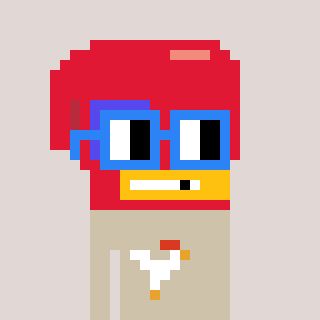
a pixel art character with square blue glasses, a boxing glove-shaped head and a bege-colored body on a warm background